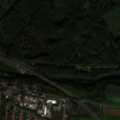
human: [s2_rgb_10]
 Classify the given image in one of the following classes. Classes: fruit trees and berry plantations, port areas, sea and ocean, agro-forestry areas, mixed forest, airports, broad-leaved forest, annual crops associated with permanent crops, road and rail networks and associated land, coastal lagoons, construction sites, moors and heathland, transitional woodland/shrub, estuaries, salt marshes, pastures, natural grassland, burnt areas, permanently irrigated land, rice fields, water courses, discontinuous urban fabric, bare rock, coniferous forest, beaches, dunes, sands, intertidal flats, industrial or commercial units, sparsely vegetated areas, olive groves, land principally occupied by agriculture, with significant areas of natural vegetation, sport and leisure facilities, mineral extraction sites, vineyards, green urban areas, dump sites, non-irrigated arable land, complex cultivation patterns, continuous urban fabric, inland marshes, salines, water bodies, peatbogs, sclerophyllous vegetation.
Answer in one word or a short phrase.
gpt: discontinuous urban fabric, non-irrigated arable land, land principally occupied by agriculture, with significant areas of natural vegetation, broad-leaved forest, water bodies